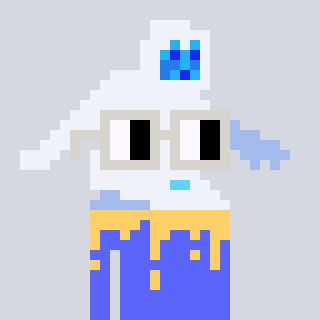
a pixel art character with square light gray glasses, a yeti-shaped head and a purple-colored body on a cool background